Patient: sex M, age 72
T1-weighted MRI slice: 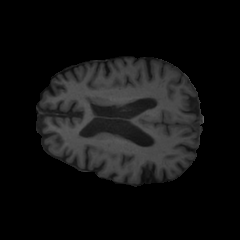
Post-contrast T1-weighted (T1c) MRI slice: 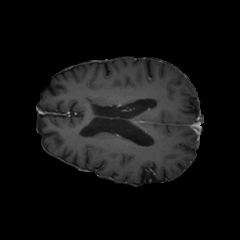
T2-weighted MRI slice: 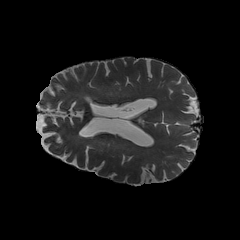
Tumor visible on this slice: no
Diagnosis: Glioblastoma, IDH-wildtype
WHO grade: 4